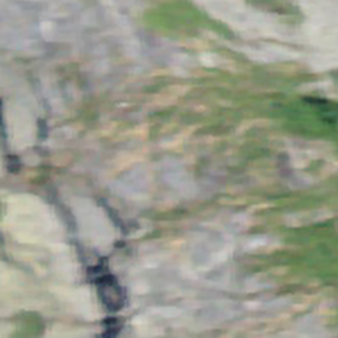
Label: other